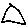
Label: triangle